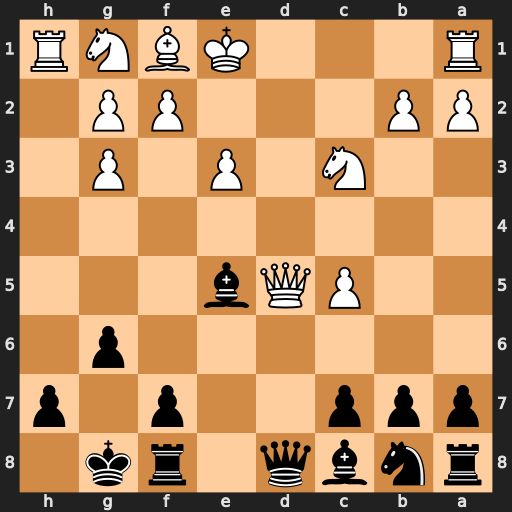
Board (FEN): rnbq1rk1/ppp2p1p/6p1/2PQb3/8/2N1P1P1/PP3PP1/R3KBNR
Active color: b
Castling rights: KQ
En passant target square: -
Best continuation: Bxc3+ bxc3 Qxd5